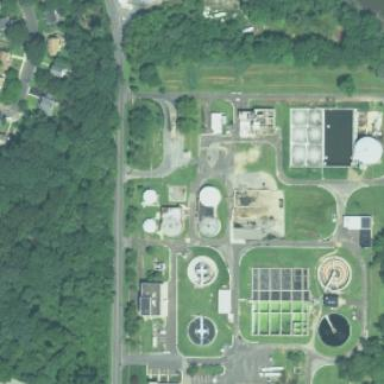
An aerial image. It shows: Wastewater plant.